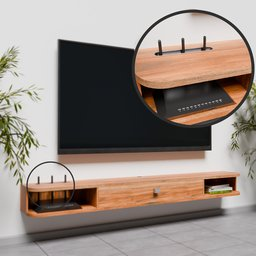
Label: furniture